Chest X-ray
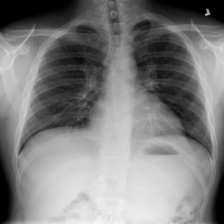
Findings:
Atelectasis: negative
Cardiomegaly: negative
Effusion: negative
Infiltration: negative
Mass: negative
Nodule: negative
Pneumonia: positive
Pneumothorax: negative
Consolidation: negative
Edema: negative
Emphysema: negative
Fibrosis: negative
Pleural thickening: negative
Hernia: negative